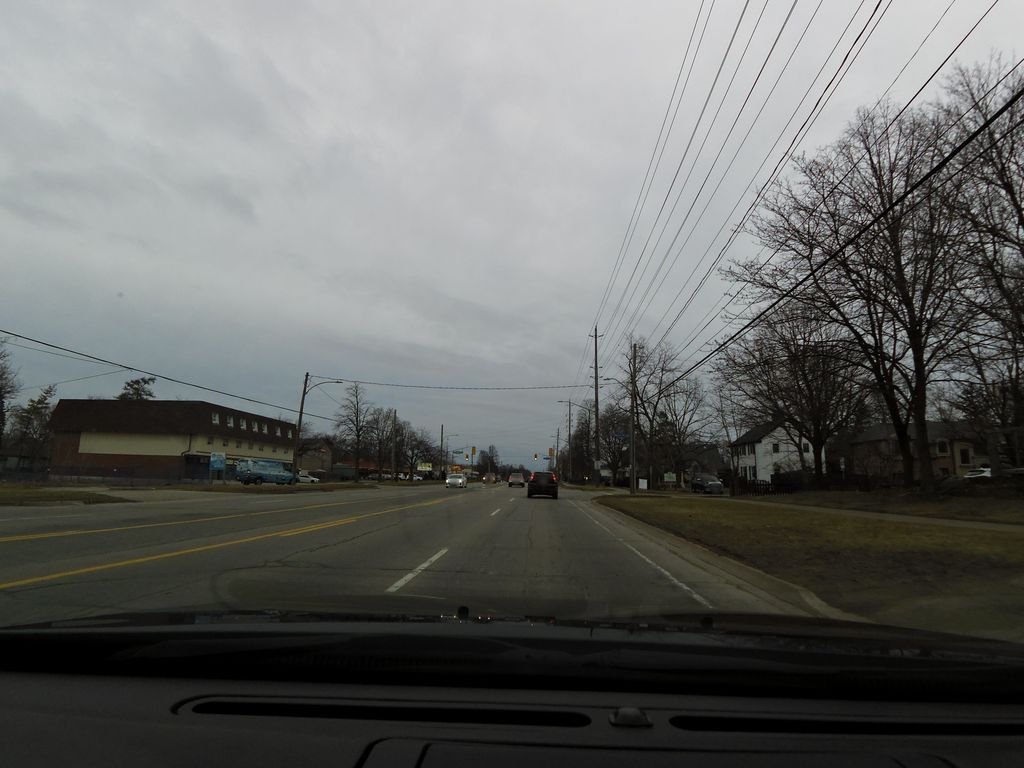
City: hamilton